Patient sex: F
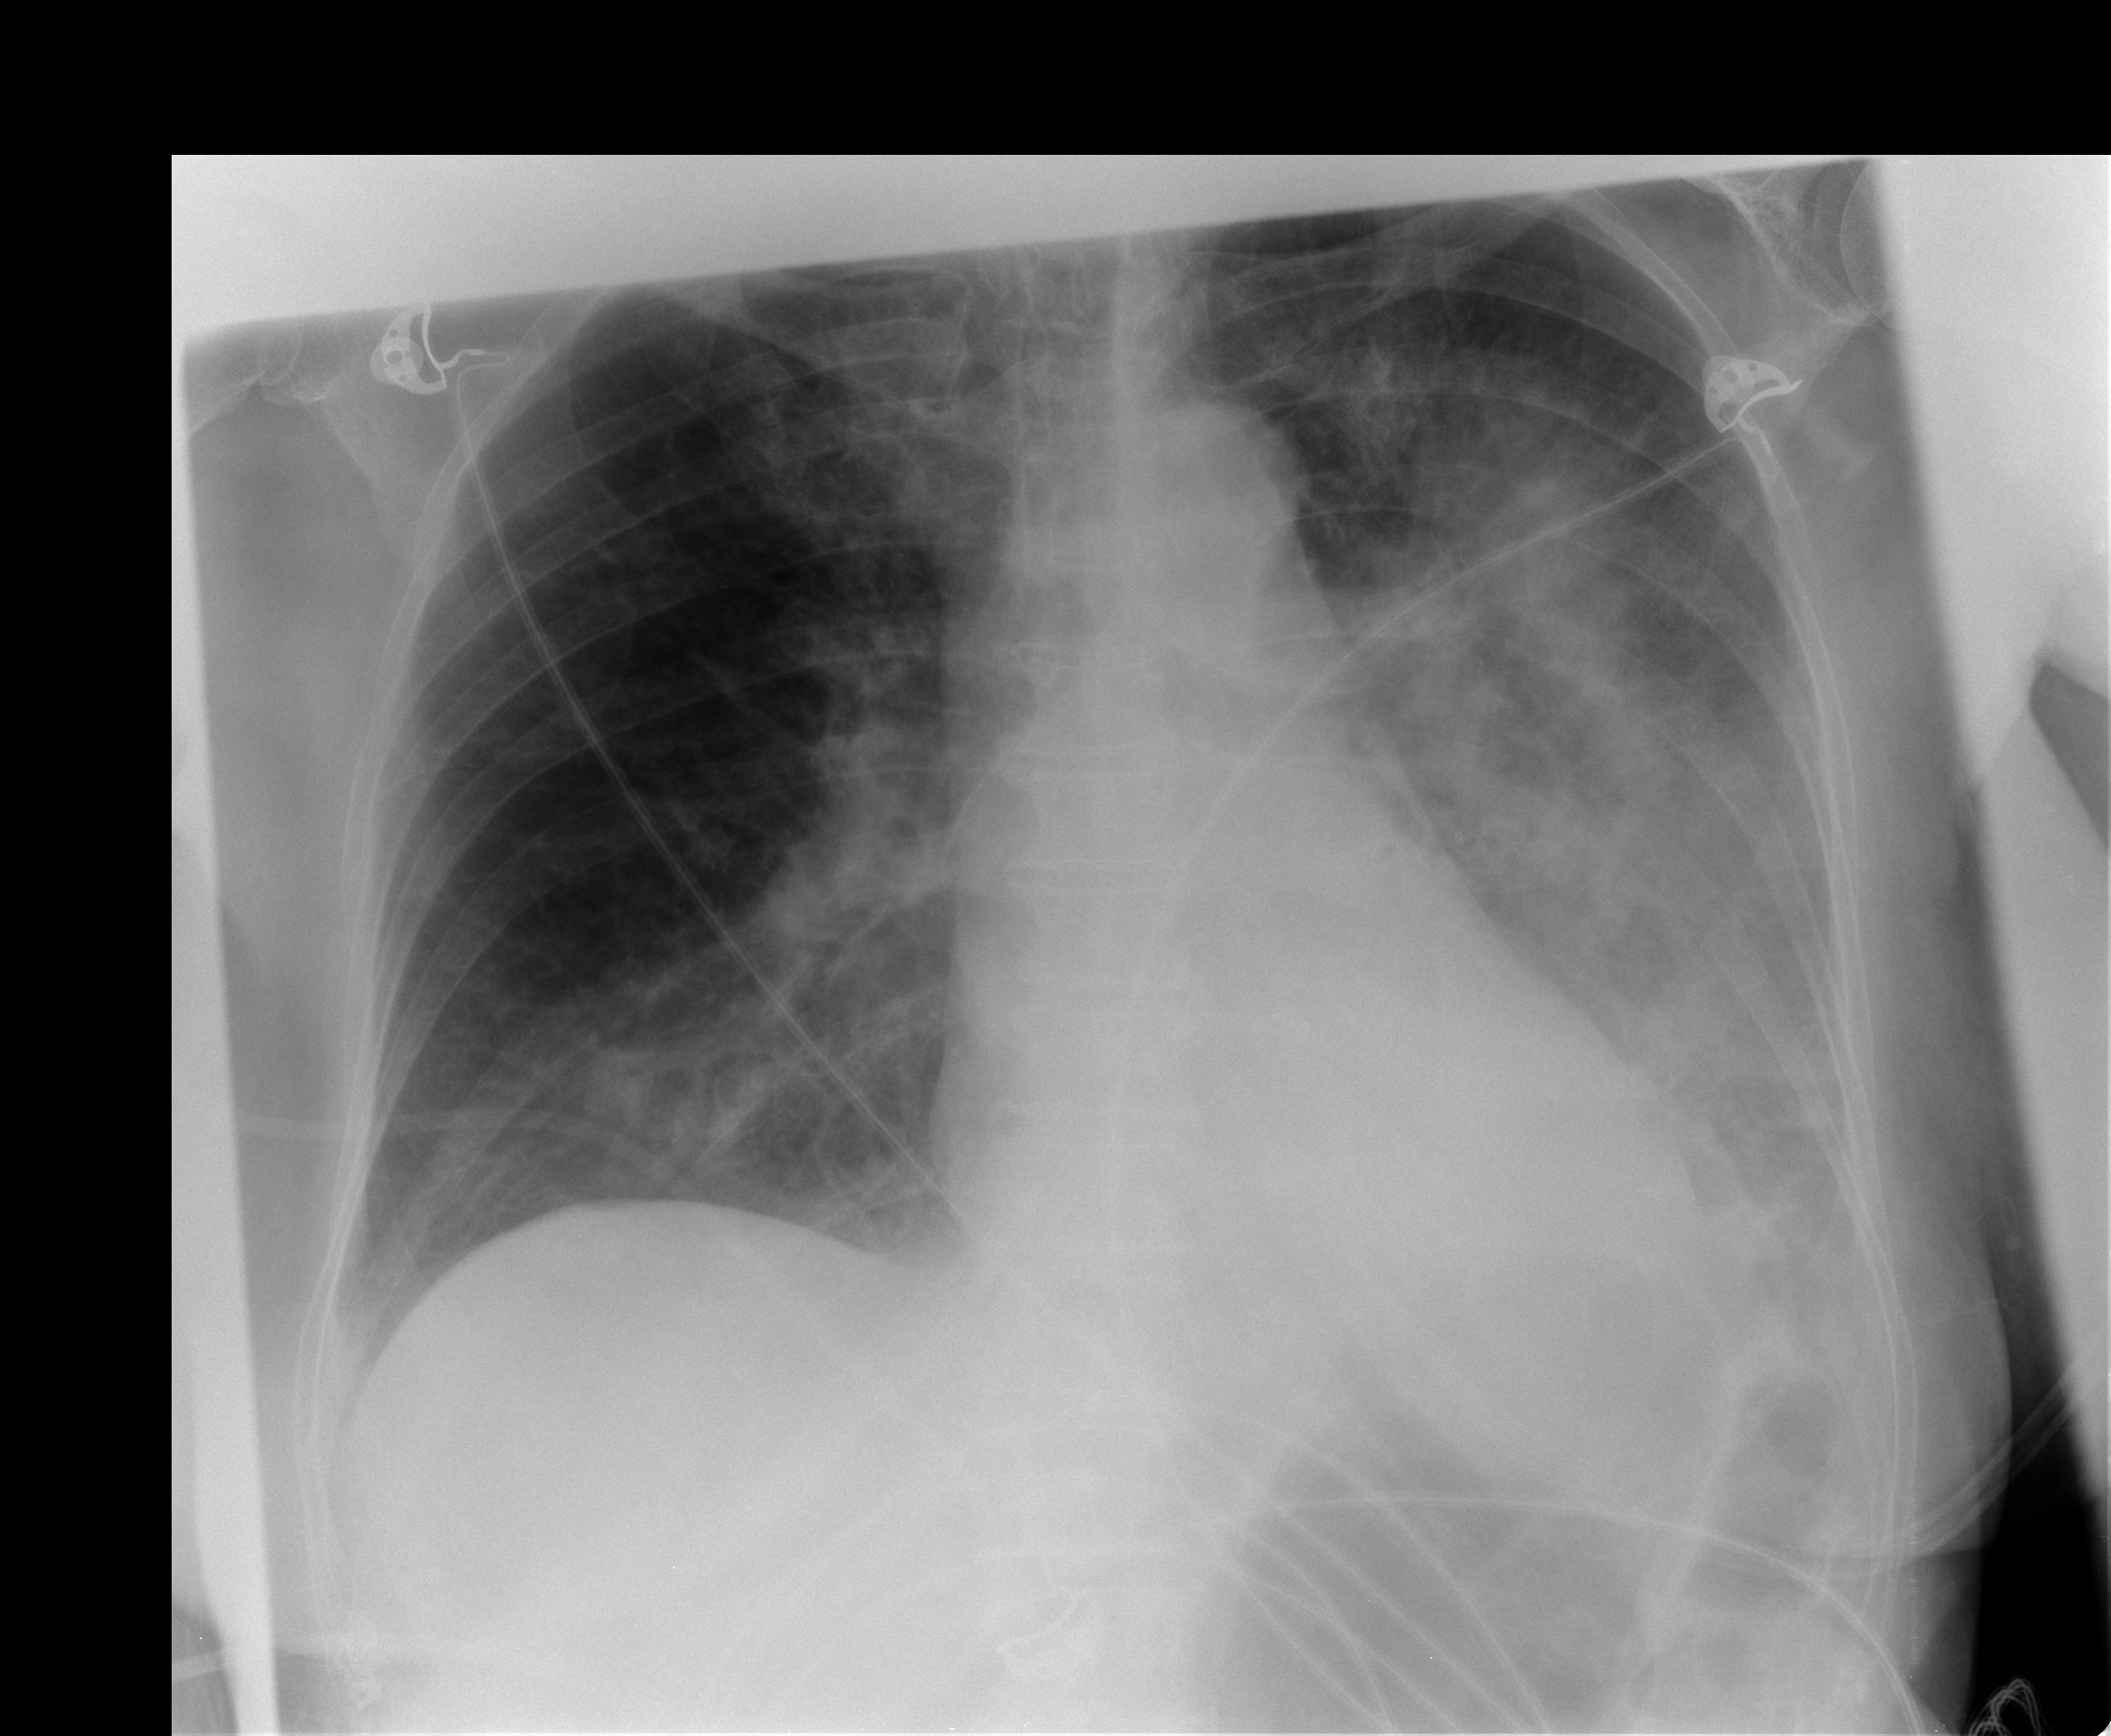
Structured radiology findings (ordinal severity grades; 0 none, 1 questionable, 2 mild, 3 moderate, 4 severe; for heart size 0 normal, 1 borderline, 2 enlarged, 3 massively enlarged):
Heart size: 0
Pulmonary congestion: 2
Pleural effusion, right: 0
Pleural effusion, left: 2
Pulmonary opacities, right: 2
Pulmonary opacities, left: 3
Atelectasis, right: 2
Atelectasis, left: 2